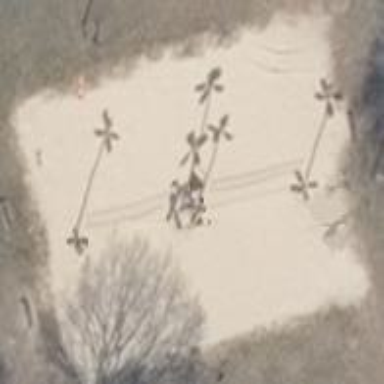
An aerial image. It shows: Beach volleyball pitch for leisure land activities.